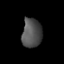
Tissue: lung
Cell type: Others
Senescence score: 0.2123
Nuclear area (px): 562
Mean DAPI intensity: 80.909